【题型】解答题　【知识点】解析几何　【难度】medium
已知 \(F\) 是抛物线 \(C: x^2 = 2py\ (p>0)\) 的焦点，\(C\) 在点 \(A(2,1)\) 处的切线交 \(y\) 轴于点 \(G\)，过点 \(G\) 的直线与 \(C\) 交于 \(B,D\) 两点。

(1) 求 \(C\) 的方程；

(2) 比较 \(|GA|^2\) 与 \(|GB| \cdot |GD|\) 的大小，并说明理由；

(3) 过点 \(F\) 的直线与 \(C\) 交于 \(P,Q\) 两点，\(T(0,2)\)，线段 \(PT,QT\) 的延长线分别交 \(C\) 于点 \(M,N\)，试判断直线 \(MN\) 是否过定点，如果是，请求出该定点的坐标，如果不是，请说明理由。
【解答】
【解】(1) 已知点 \(A(2,1)\) 在 \(C: x^2 = 2py\ (p > 0)\) 上，

所以 \(2^2 = 2p \times 1\)，即 \(4 = 2p\)，解得 \(p = 2\)，

所以 \(C\) 的方程为 \(x^2 = 4y\).

(2) 抛物线方程可化为 \(y = \frac{1}{4}x^2\)，则 \(y' = \frac{1}{2}x\)，当 \(x = 2\) 时，切线斜率 \(k_1 = y'|_{x=2} = \frac{1}{2} \times 2 = 1\)，

由点斜式可得过点 \(A(2,1)\) 的切线方程为 \(y - 1 = 1 \times (x - 2)\)，即 \(y = x - 1\)，

令 \(x = 0\)，可得 \(y = -1\)，所以 \(G(0,-1)\).

由 \(A(2,1)\)，\(G(0,-1)\)，可得
\[
|GA| = \sqrt{(2 - 0)^2 + (1 + 1)^2} = 2\sqrt{2},
\]
所以 \(|GA|^2 = 8\).

如图（1），设直线 \(BD\) 的方程为 \(y = k_2x - 1\)，\(B(x_1,y_1)\)，\(D(x_2,y_2)\)，

联立得
\[
\begin{cases}
y = k_2x - 1 \\
x^2 = 4y
\end{cases}
\]
得 \(x^2 - 4k_2x + 4 = 0\)，\(\Delta = 16k_2^2 - 16 > 0 \implies k_2^2 > 1\)，

所以 \(x_1 + x_2 = 4k_2\)，\(x_1x_2 = 4\)。

因为 \(|GB| = \sqrt{x_1^2 + (k_2x_1)^2} = \sqrt{1 + k_2^2}|x_1|\)，\(|GD| = \sqrt{1 + k_2^2}|x_2|\)，

所以 \(|GB| \cdot |GD| = (1 + k_2^2)|x_1x_2| = 4(1 + k_2^2) > 8 = |GA|^2\)，

所以 \(|GA|^2 < |GB| \cdot |GD|\)。

(3) 易知 \(F(0,1)\).由题意知直线 \(PQ\) 的斜率必存在，故设直线 \(PQ: y = mx + 1\)，\(P(x_3,y_3)\)，\(Q(x_4,y_4)\).

联立得
\[
\begin{cases}
y = mx + 1 \\
x^2 = 4y
\end{cases}
\]
消去 \(y\) 得 \(x^2 - 4mx - 4 = 0\)，所以 \(x_3 + x_4 = 4m\)，\(x_3x_4 = -4\)。

直线 \(PM\) 的方程为 \(y = \frac{y_3 - 2}{x_3}x + 2\)，将 \(x^2 = 4y\) 代入，得
\[
x^2 - \frac{4(y_3 - 2)}{x_3}x - 8 = 0,
\]
由 \(x_Mx_3 = -8 \implies x_M = \frac{-8}{x_3}\)，\(y_M = \frac{x_M^2}{4} = \frac{16}{x_3^2}\)，所以 \(M\left(\frac{-8}{x_3}, \frac{16}{x_3^2}\right)\)。

同理可得 \(N\left(\frac{-8}{x_4}, \frac{16}{x_4^2}\right)\)。

所以直线 \(MN\) 的斜率
\[
k_{MN} = \frac{\frac{16}{x_4^2} - \frac{16}{x_3^2}}{\frac{-8}{x_4} - \frac{-8}{x_3}}
= \frac{16(x_3^2 - x_4^2)}{x_3^2x_4^2} \cdot \frac{x_3x_4}{-8(x_3 - x_4)}
= \frac{-2(x_3 + x_4)}{x_3x_4} = \frac{-2 \times 4m}{-4} = 2m,
\]

由点斜式可得直线 \(MN: y - \frac{16}{x_3^2} = 2m\left(x - \frac{-8}{x_3}\right)\)。

将 \(x_3 + x_4 = 4m\)，\(x_3x_4 = -4\) 代入 \(y - \frac{16}{x_3^2} = 2m\left(x + \frac{8}{x_3}\right)\)，

得
\[
y = 2mx + \frac{16m}{x_3} + \frac{16}{x_3^2}
= 2mx + \frac{4(x_3 + x_4)}{x_3} - \frac{4x_3x_4}{x_3^2}
= 2mx + 4,
\]

所以直线 \(MN\) 过定点 \((0,4)\)。

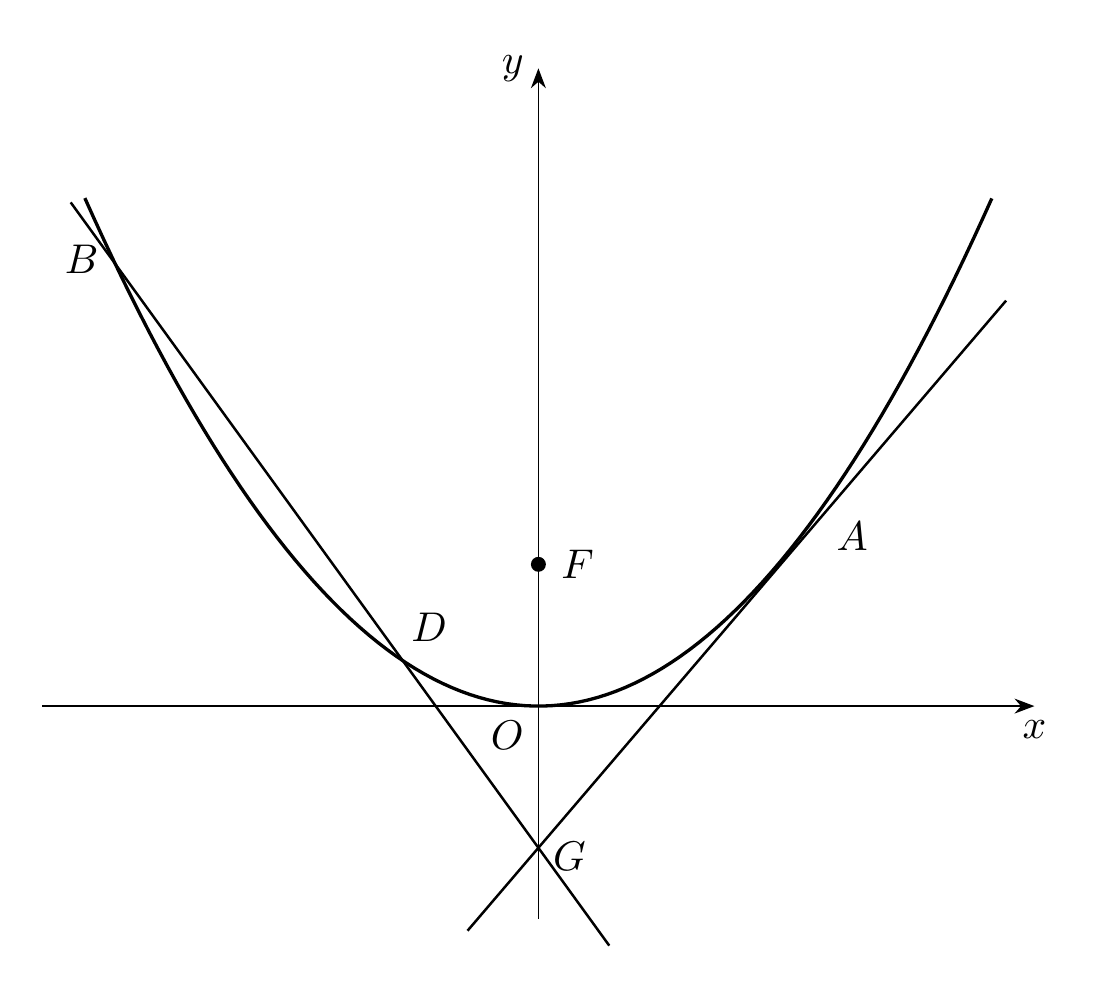
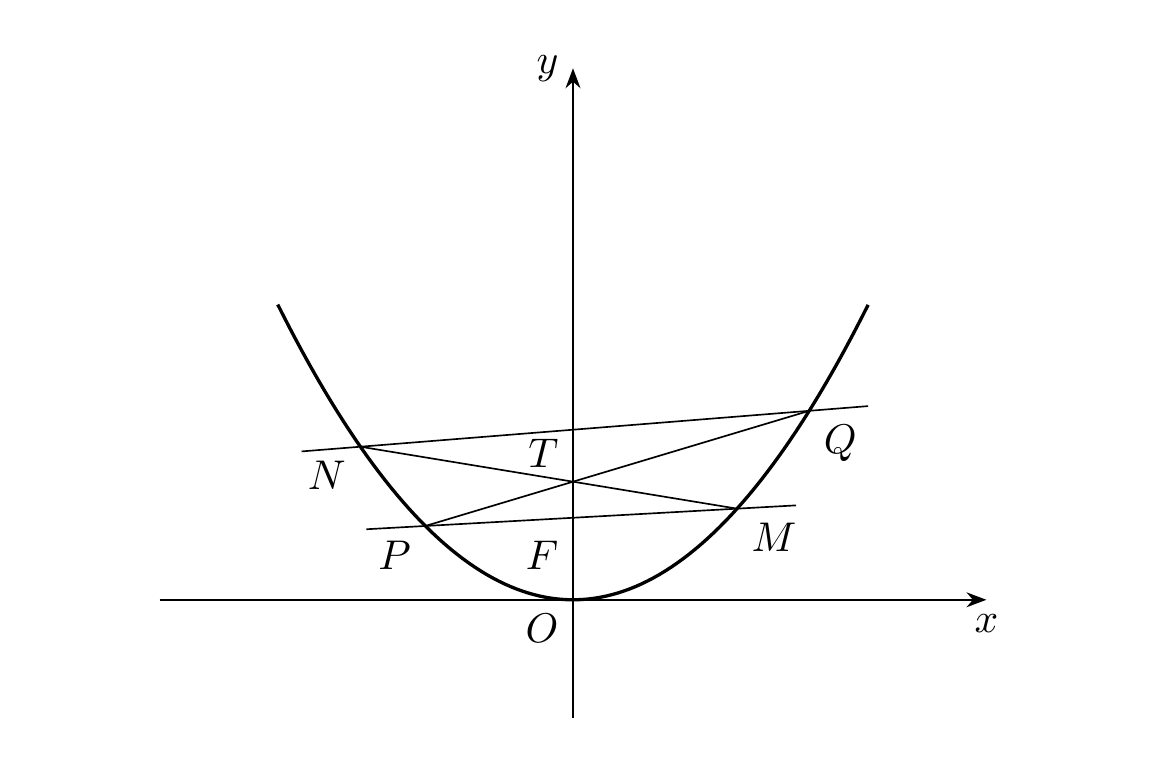